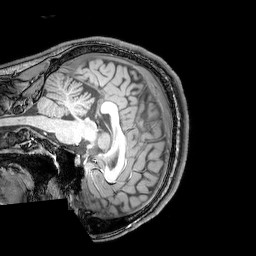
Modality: T1w
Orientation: sagittal
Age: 22
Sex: male
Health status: healthy
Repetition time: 0.081 s
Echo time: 0.037 s